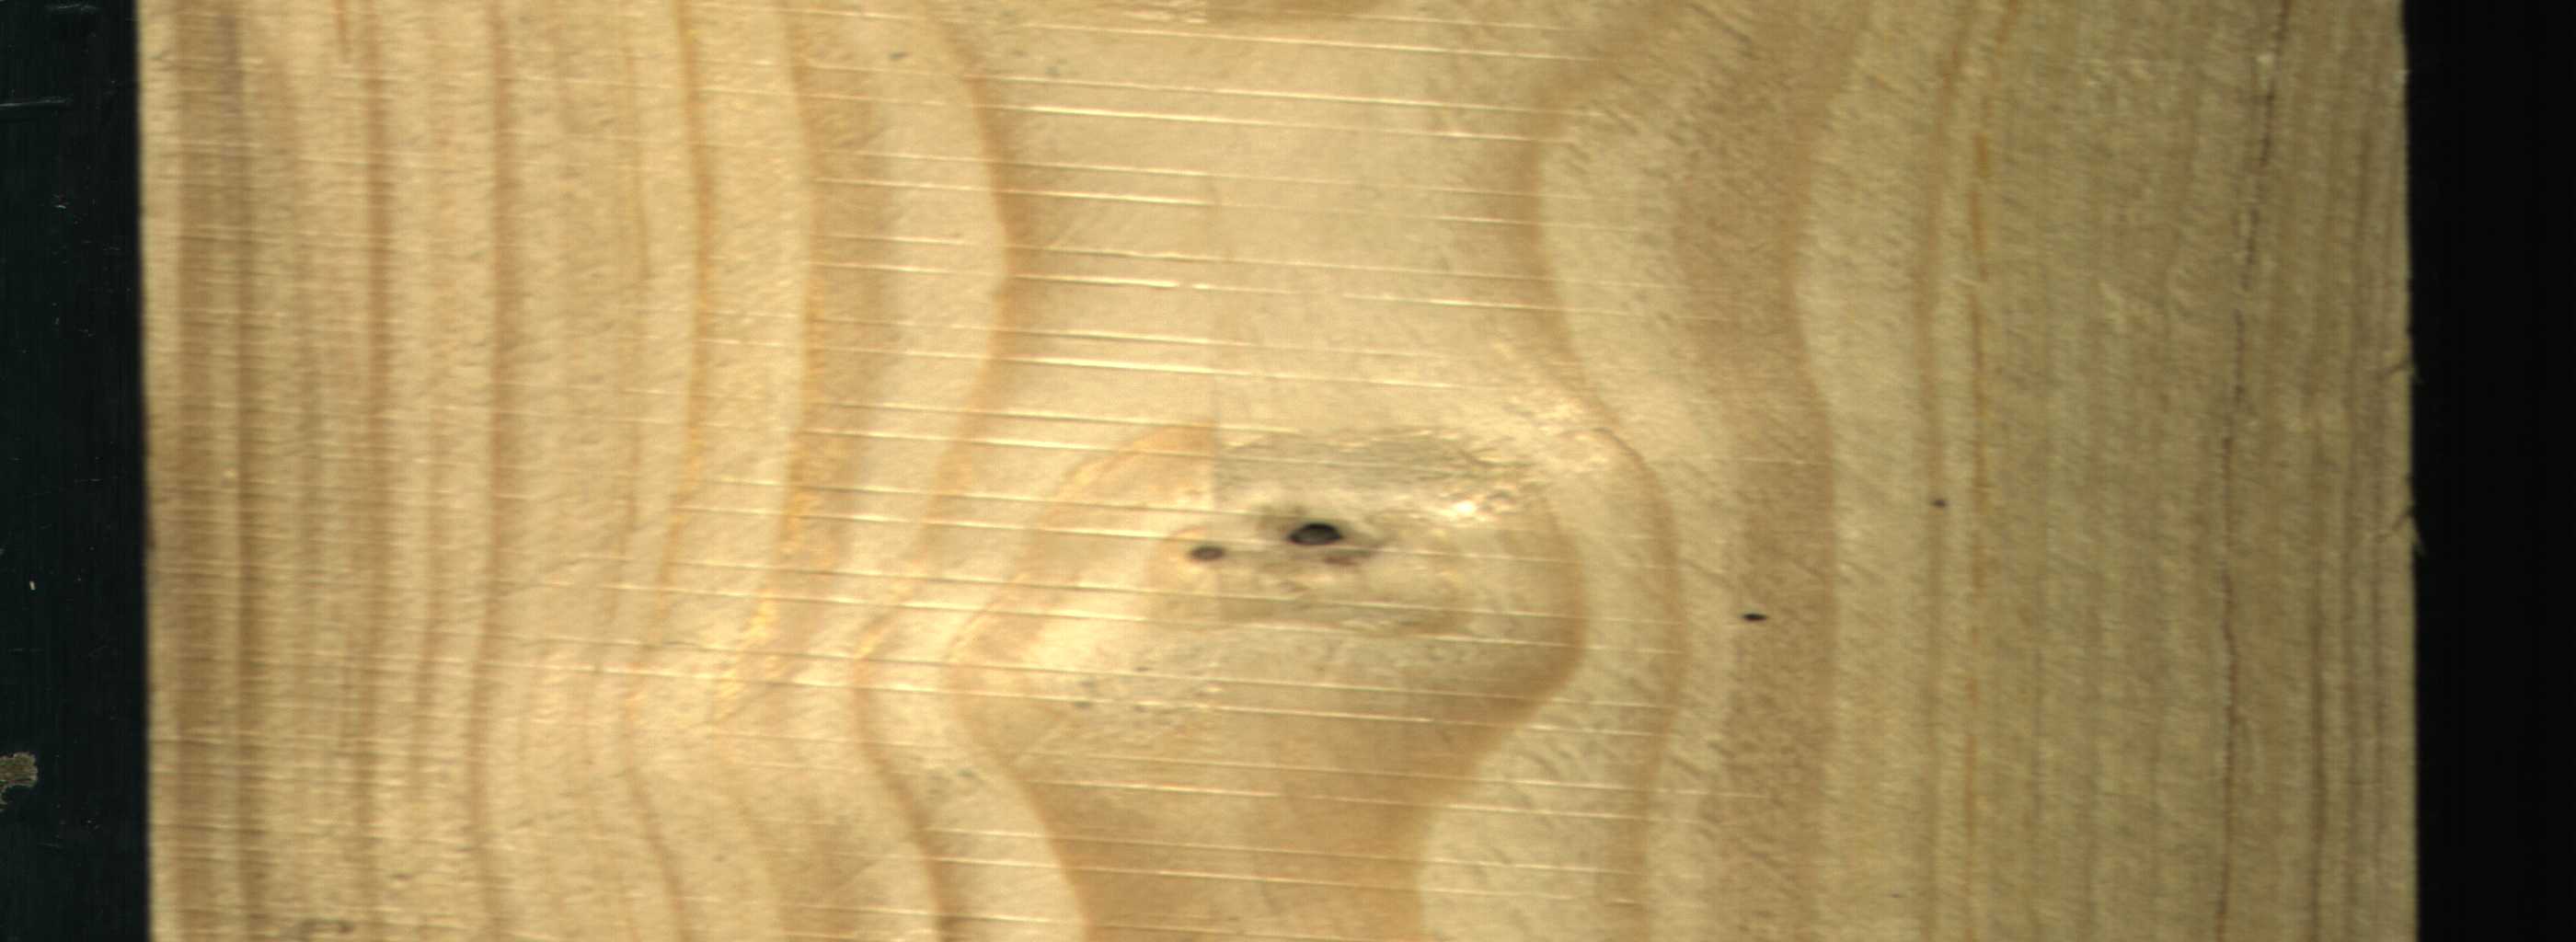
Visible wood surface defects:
Dead_Knot
Dead_Knot
Live_Knot